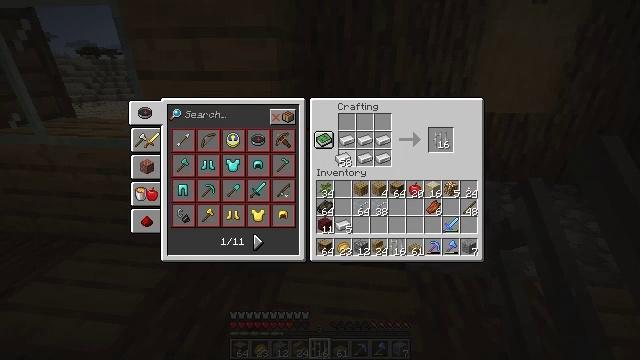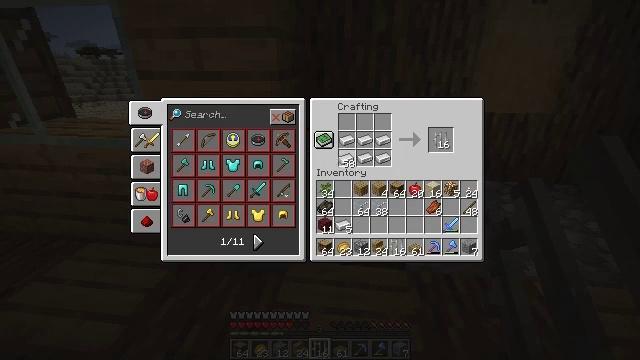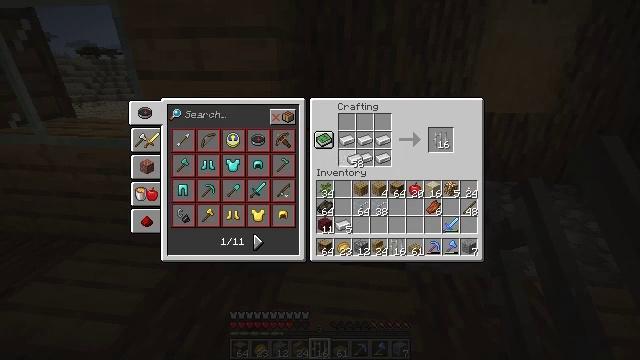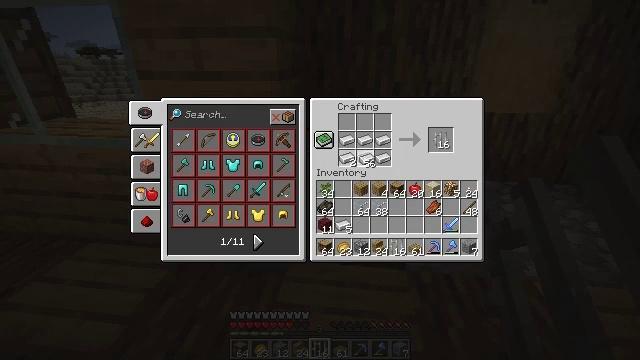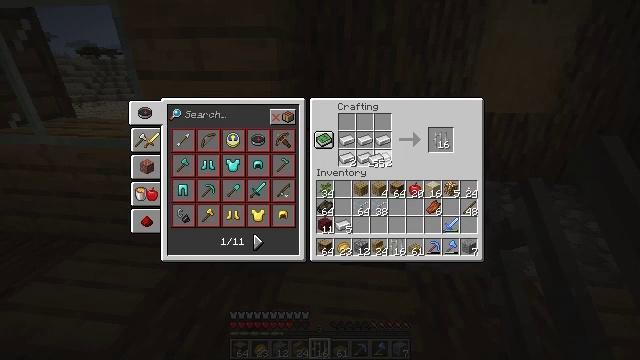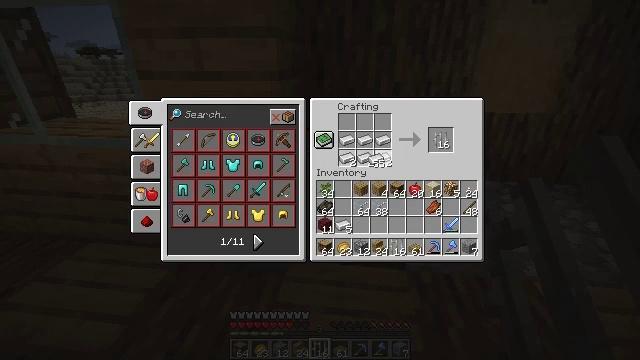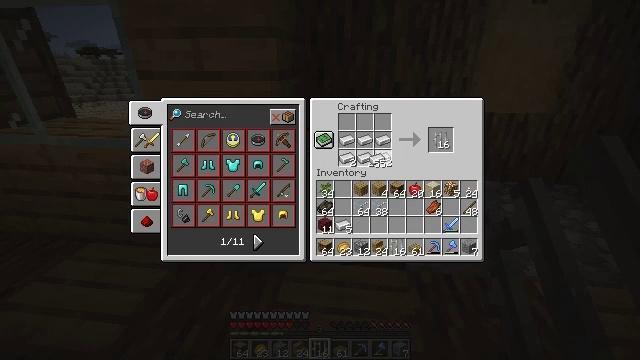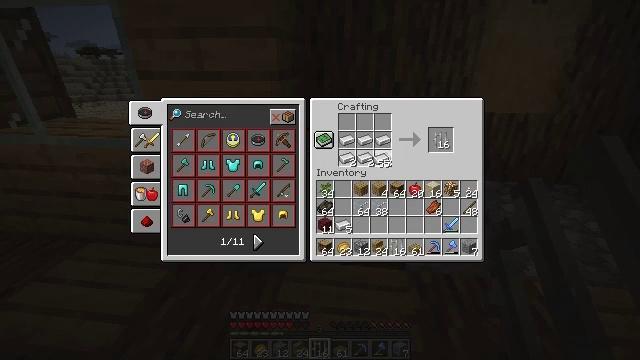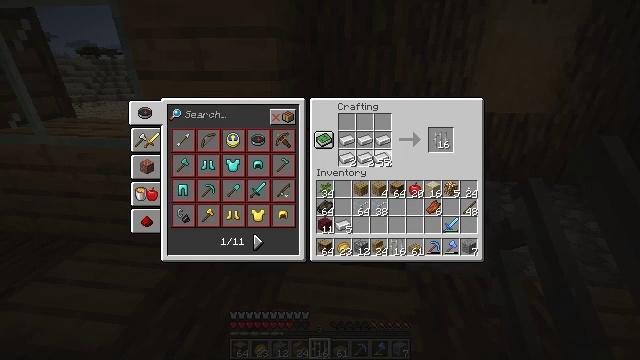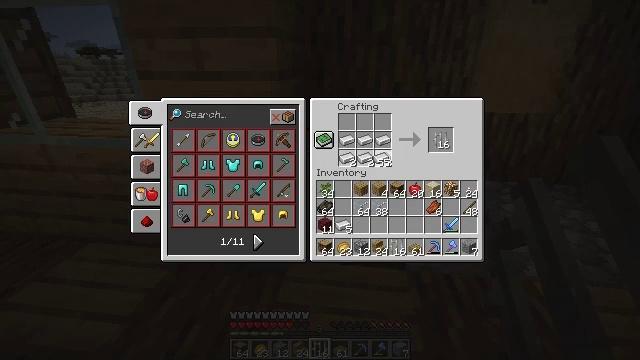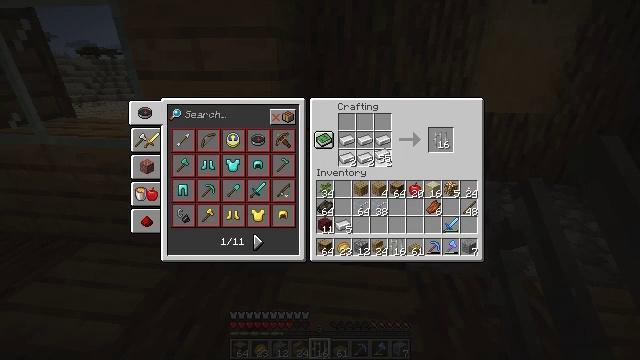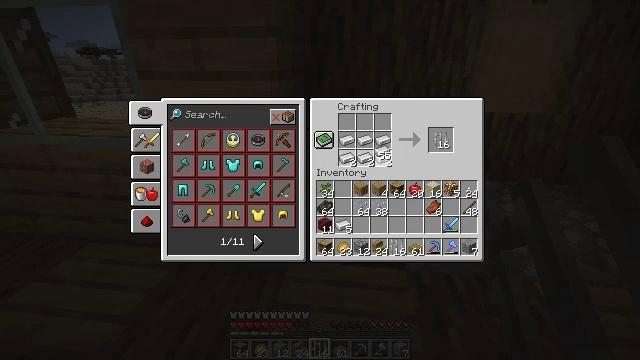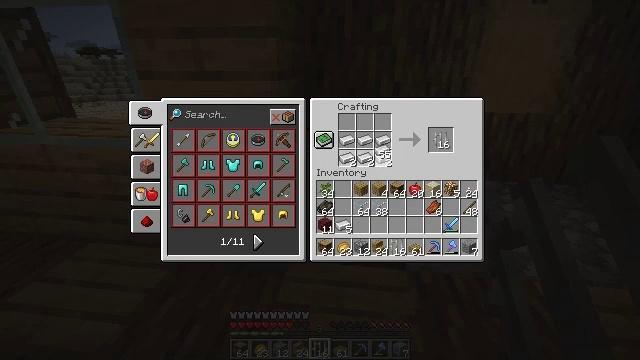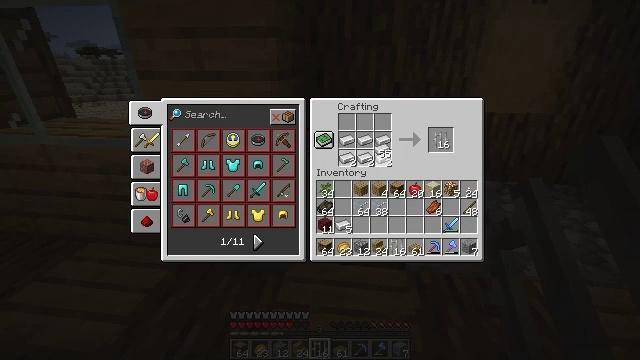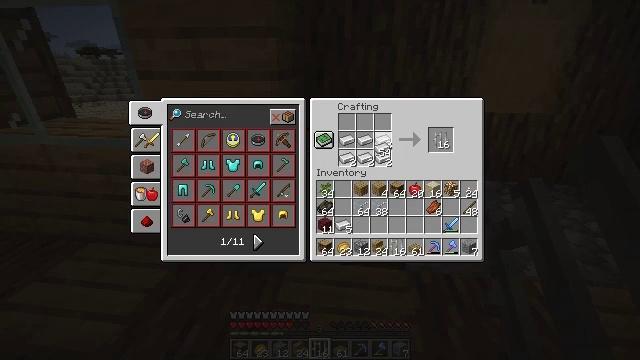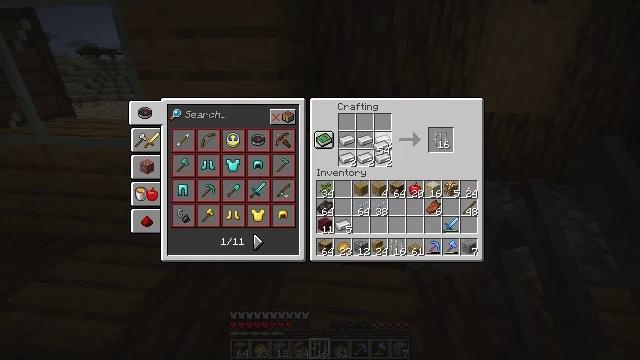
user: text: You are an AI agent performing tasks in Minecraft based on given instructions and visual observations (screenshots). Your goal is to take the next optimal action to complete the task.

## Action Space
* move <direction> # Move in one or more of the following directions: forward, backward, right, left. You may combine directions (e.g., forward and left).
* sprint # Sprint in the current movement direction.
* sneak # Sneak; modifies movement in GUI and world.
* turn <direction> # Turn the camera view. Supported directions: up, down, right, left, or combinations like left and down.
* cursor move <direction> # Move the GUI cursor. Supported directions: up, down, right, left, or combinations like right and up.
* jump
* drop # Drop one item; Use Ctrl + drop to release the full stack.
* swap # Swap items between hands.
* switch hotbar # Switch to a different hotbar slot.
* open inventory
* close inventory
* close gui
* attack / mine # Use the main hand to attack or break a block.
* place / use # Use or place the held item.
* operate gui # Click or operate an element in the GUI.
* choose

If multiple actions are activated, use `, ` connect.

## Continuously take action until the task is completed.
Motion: motion action
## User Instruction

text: Use a crafting table to craft iron bars.
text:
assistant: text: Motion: choose
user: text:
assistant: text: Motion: cursor move right, choose
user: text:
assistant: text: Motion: cursor move right, choose
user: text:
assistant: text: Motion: cursor move right, choose
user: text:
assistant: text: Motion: choose
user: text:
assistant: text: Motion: choose
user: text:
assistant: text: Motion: choose
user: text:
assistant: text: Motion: choose
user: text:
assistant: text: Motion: choose
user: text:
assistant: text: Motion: choose
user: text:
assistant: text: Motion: choose
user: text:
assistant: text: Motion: choose
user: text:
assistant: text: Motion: choose
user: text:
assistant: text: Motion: choose
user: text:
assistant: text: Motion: choose
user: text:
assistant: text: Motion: choose
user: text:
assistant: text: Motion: cursor move left, choose
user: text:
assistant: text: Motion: cursor move left, choose
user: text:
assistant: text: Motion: choose
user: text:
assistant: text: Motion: cursor move left, choose
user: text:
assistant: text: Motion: choose
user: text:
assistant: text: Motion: choose
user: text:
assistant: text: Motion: choose
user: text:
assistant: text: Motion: choose
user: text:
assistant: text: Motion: choose
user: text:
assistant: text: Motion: choose
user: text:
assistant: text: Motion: choose
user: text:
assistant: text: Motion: no_op
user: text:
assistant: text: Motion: cursor move down
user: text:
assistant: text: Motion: cursor move down